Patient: sex F, age 60
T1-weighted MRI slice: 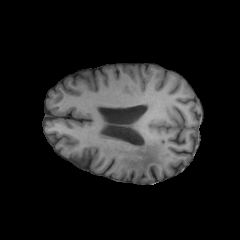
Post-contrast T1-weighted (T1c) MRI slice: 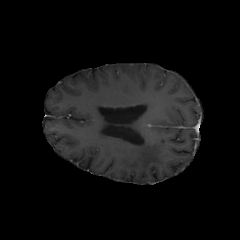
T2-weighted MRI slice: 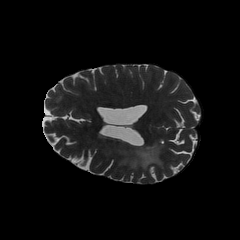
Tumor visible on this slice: yes
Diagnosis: Glioblastoma, IDH-wildtype
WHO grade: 4